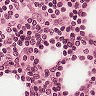
Metastatic tissue present: no